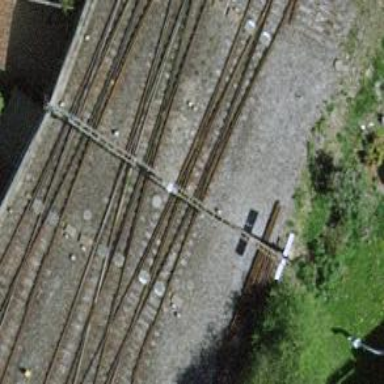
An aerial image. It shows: Single track abandoned railway siding.